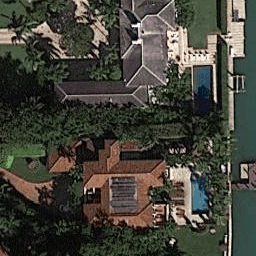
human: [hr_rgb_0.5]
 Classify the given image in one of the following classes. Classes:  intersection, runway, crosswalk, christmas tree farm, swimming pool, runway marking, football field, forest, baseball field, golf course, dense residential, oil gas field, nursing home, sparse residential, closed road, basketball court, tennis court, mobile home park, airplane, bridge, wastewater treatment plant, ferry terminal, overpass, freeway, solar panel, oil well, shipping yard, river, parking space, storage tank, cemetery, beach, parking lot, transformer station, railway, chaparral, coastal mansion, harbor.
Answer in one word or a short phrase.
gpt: coastal mansion